Interaction volume radius: 5 \u00c5
Interaction volume height: 40 \u00c5
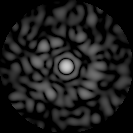
Disorder parameter: 0.8355